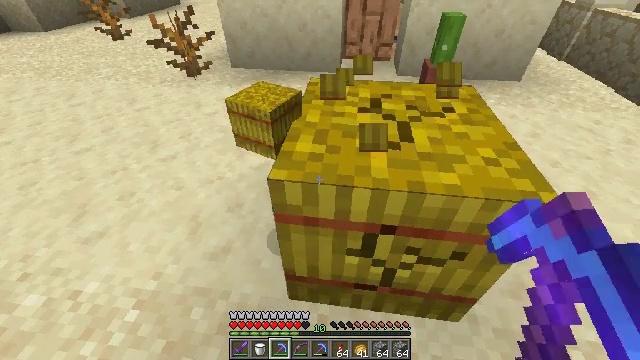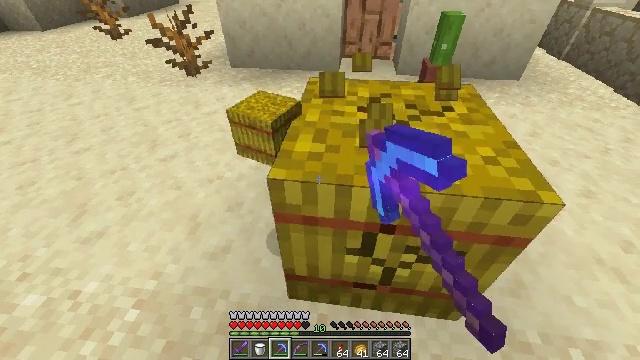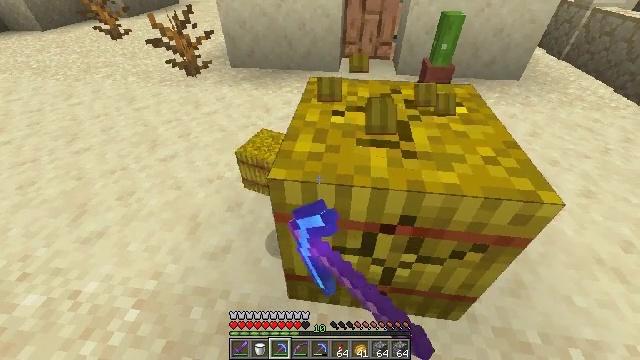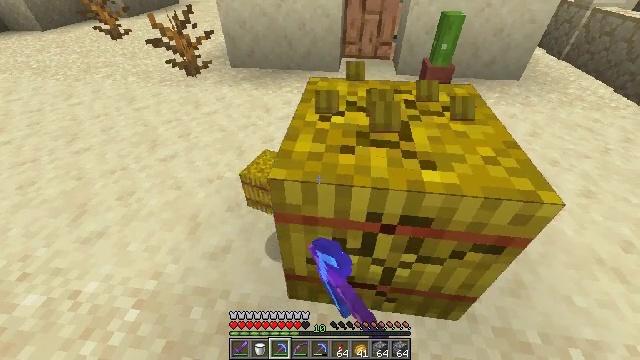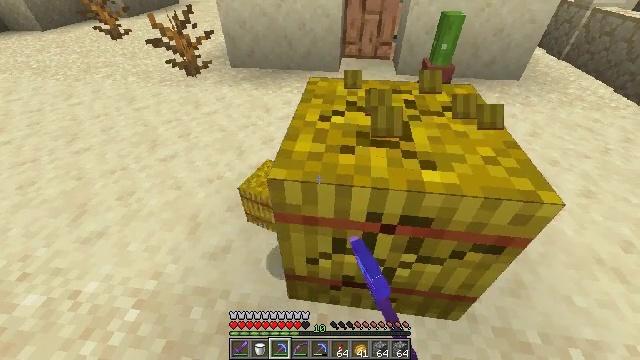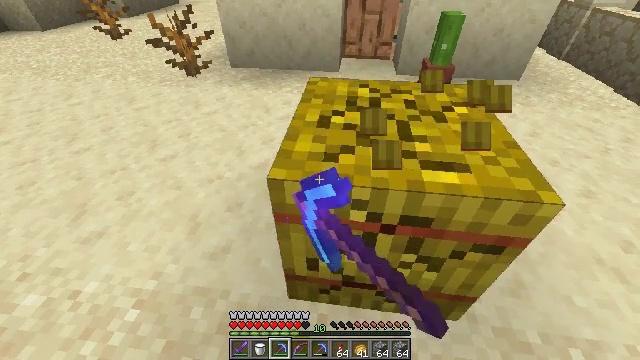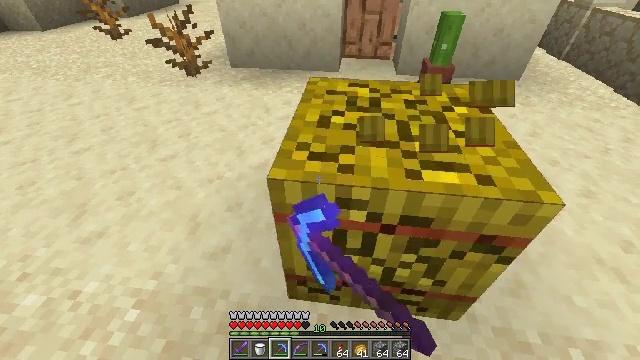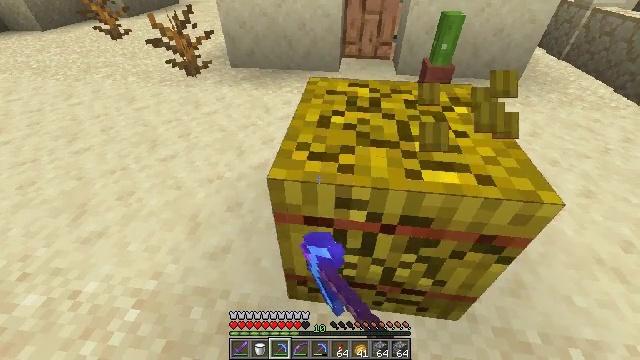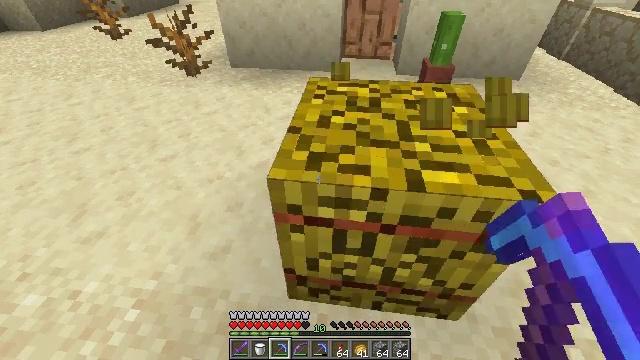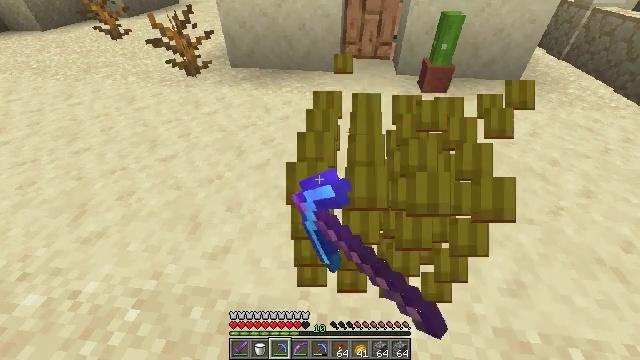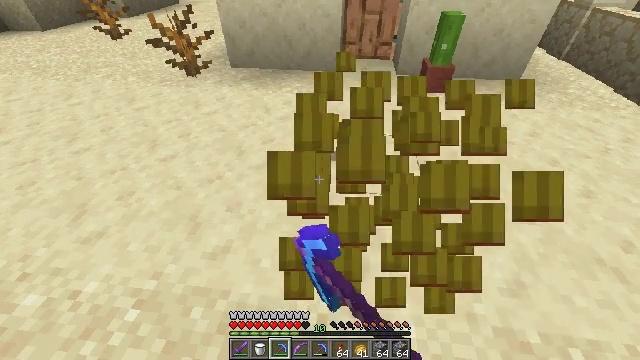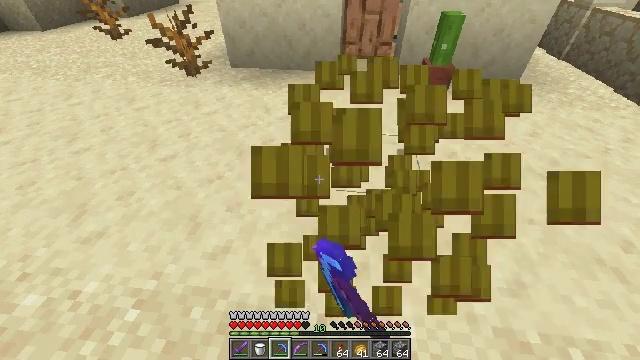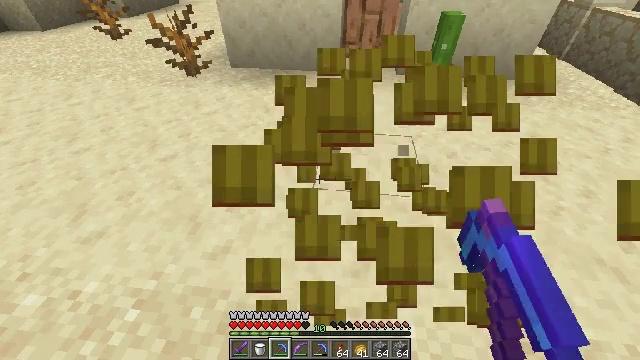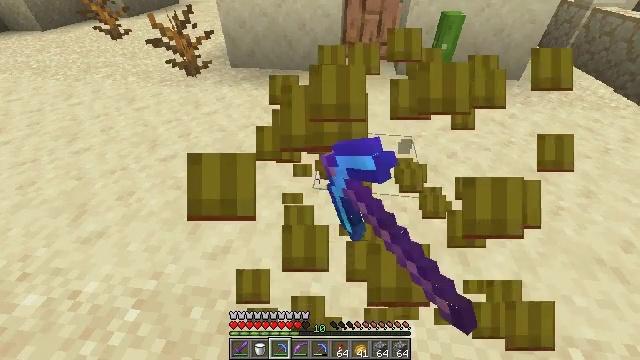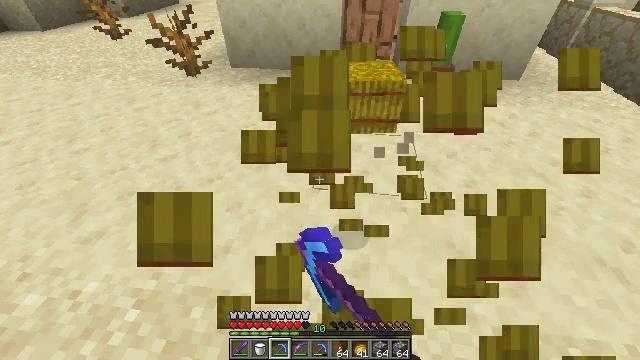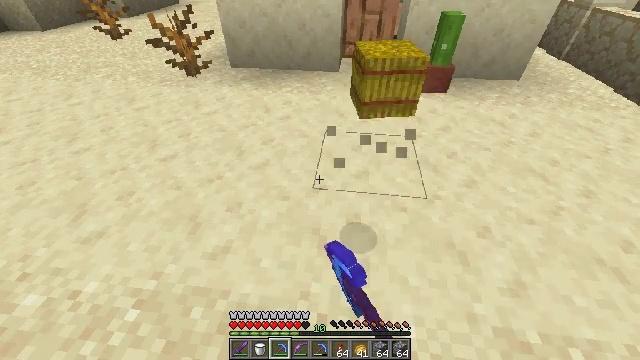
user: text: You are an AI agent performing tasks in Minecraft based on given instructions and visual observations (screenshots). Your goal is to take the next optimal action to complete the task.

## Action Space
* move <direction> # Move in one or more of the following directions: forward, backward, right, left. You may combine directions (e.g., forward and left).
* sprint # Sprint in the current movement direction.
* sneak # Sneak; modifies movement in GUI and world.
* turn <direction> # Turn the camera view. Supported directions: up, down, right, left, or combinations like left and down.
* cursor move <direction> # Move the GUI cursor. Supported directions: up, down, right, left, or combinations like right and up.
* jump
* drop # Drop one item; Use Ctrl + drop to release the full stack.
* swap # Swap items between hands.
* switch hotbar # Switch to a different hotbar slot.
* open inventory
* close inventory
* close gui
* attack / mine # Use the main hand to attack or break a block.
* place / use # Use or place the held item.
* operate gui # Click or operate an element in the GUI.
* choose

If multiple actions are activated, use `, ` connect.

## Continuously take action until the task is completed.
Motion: motion action
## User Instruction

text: Break the hay block to collect it.
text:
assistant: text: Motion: attack / mine
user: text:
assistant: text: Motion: attack / mine
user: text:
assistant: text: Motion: attack / mine
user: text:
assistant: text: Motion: attack / mine
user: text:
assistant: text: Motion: attack / mine
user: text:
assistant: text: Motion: attack / mine
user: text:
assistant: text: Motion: attack / mine
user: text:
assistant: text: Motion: attack / mine
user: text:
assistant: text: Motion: attack / mine
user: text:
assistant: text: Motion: attack / mine
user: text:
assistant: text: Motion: attack / mine
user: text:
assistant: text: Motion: attack / mine
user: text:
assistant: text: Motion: attack / mine
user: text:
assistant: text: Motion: attack / mine
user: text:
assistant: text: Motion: attack / mine
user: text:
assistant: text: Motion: attack / mine
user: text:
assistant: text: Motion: no_op
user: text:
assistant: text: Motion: no_op
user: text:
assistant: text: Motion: move forward
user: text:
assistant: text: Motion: move forward
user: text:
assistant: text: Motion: move forward
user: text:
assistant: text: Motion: move forward, turn down
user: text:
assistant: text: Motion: move forward, turn down
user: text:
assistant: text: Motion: no_op
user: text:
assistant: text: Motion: turn right
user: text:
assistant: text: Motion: turn right
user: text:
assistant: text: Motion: no_op
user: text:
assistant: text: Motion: no_op
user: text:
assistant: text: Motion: no_op
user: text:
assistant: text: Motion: no_op